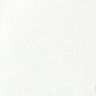
Metastatic tissue present: no